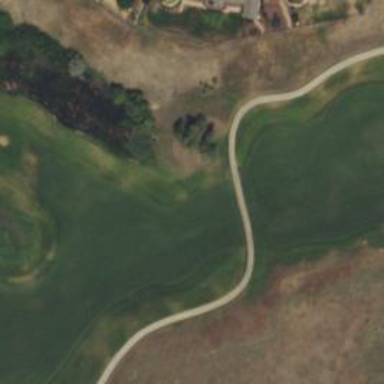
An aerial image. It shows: Track that serves as golf cart path.